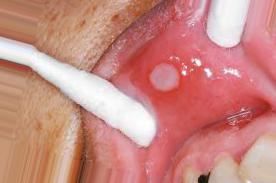
Condition: Mouth Ulcer